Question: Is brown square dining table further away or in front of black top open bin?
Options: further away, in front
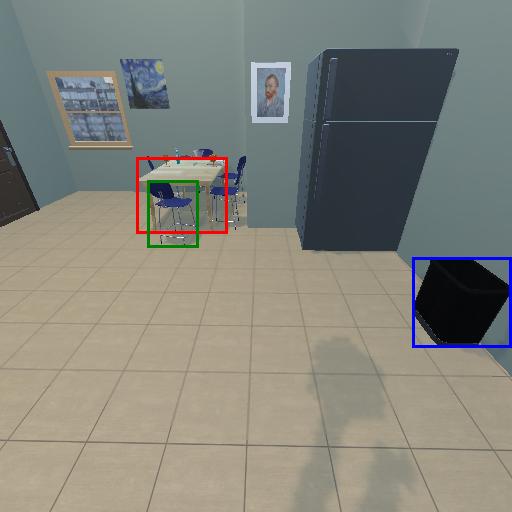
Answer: further away